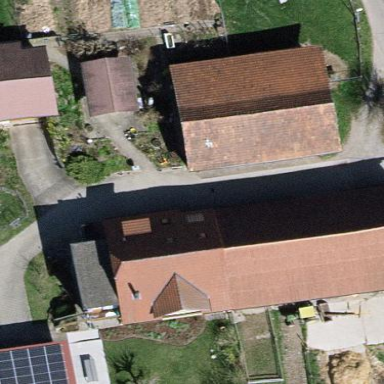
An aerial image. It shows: Farmyard area.